Field crop: maize
Growth stage: 2
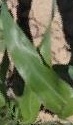
Species: maize